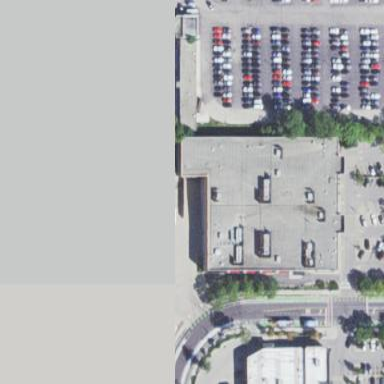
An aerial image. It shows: Flat roofed retail building that is supermarket.